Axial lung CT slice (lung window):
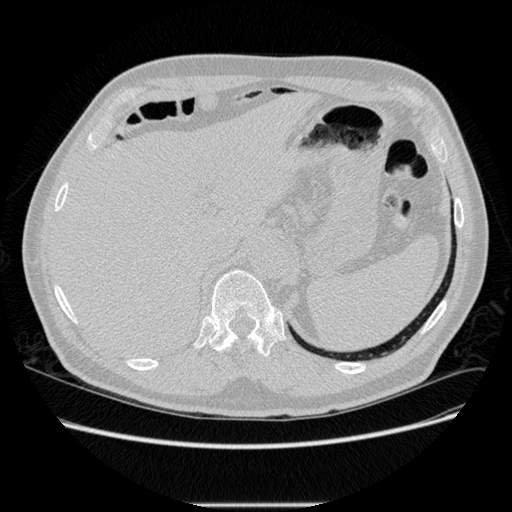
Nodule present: no